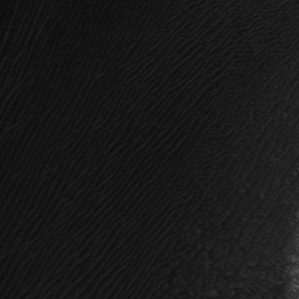
Label: frost